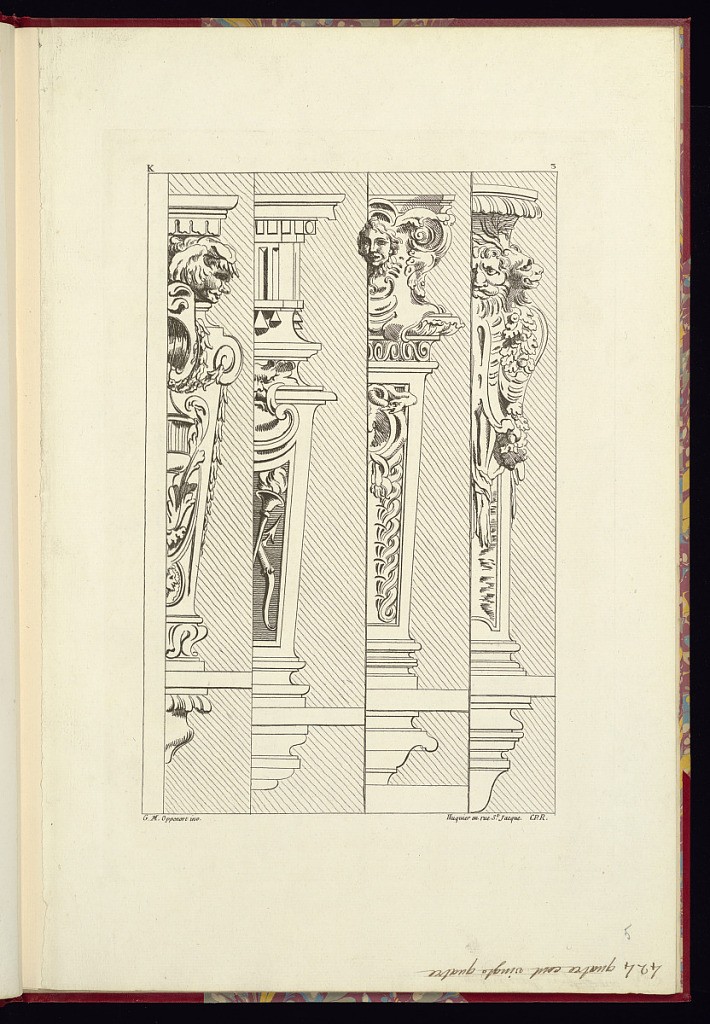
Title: Pedestal Designs
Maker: Gilles-Marie Oppenord, French, 1672–1742
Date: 1737–38
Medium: Etching and engraving on laid paper
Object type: Print
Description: Four pedestal (plinth) designs (half views) featuring rococo and classical motifs - masks (mascarons), festoons of leaves, scrolling leaves (rinceaux), fluting, gadrooning, shells, snakes, flaming torch, bow and arrow, cartouches, acanthus leaves, textiles, and a profile portrait roundel. The plate is numbered and signed.